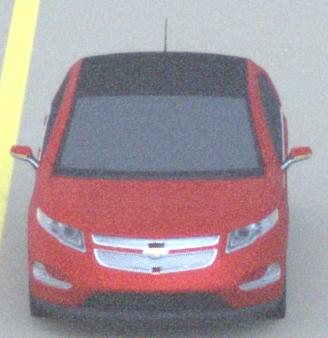
Make: Chevrolet
Model: Volt
Detailed model: Volt
Model produced from: 2011/11
Model produced until: 2014/08
Doors: 5
Color: red
Road condition: dry road
Daytime: night
Contrast: low contrast